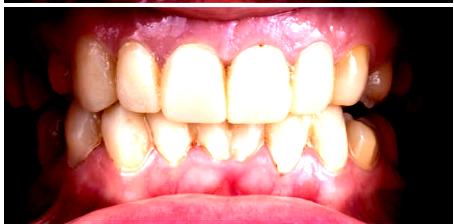
Condition: Gingivitis